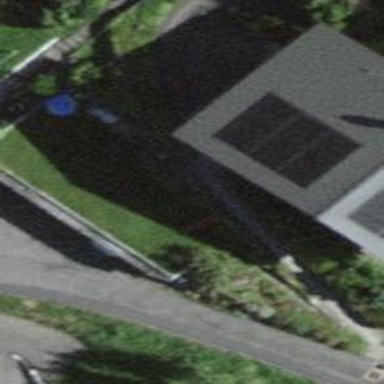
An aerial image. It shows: Garage.